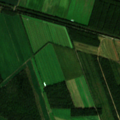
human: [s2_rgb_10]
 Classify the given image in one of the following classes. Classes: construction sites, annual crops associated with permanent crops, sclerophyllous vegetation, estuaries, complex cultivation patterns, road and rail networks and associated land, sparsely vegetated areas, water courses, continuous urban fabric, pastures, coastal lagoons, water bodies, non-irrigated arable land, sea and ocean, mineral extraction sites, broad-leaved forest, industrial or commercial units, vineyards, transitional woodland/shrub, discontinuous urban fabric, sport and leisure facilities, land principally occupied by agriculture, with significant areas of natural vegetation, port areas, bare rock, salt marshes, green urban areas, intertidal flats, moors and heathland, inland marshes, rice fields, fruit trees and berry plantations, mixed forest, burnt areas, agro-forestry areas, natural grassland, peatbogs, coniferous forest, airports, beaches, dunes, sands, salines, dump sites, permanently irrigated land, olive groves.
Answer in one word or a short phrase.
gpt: non-irrigated arable land, land principally occupied by agriculture, with significant areas of natural vegetation, mixed forest